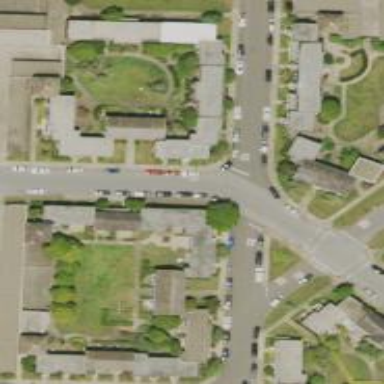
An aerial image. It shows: Residential road with separate sidewalk.